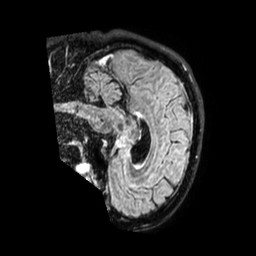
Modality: FLAIR
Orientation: sagittal
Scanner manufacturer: philips
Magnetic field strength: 1.5 T
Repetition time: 8 s
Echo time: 0.2965 s